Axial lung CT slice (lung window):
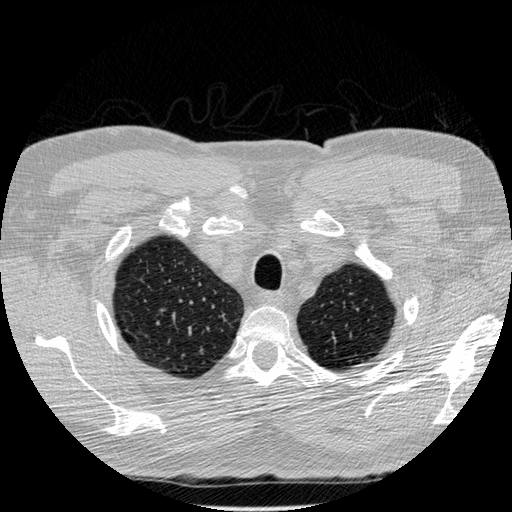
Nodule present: no